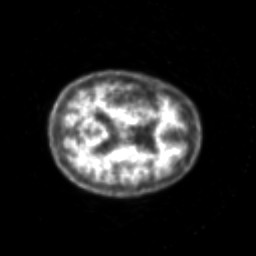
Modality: PET
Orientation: axial
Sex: male
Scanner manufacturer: siemens